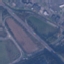
Land use / land cover class: Highway